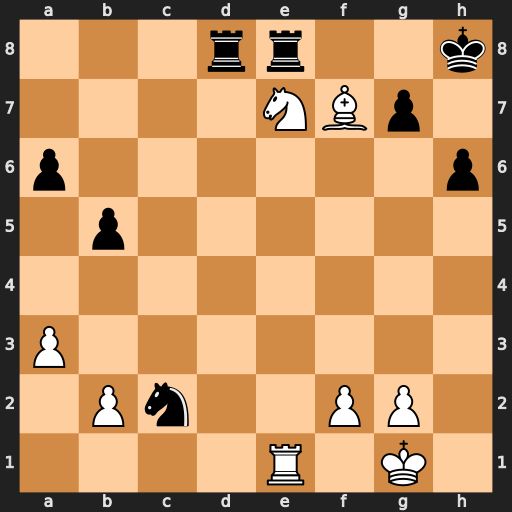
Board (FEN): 3rr2k/4NBp1/p6p/1p6/8/P7/1Pn2PP1/4R1K1
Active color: w
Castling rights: -
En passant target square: -
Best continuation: Ng6+ Kh7 Rxe8 Rxe8 Bxe8